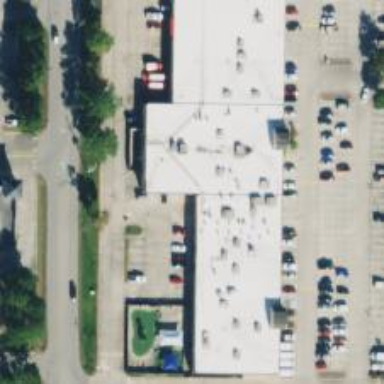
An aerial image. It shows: Supermarket.